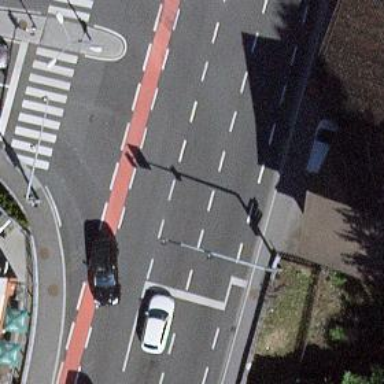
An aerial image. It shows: Road with traffic signals.